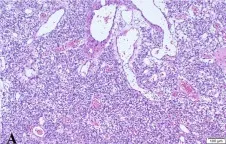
Representative postoperative pathological images. (A) Histologic examination of optic nerve HGB.
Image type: pathology (h&e)